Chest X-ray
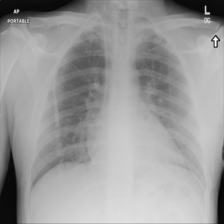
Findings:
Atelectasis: negative
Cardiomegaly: negative
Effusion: negative
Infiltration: negative
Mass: negative
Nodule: negative
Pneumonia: negative
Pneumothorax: negative
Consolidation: negative
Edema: negative
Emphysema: negative
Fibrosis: negative
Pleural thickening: negative
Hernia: negative